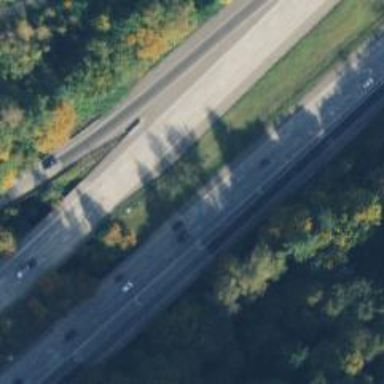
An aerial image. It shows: Bridge on motorway link.